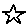
Label: star